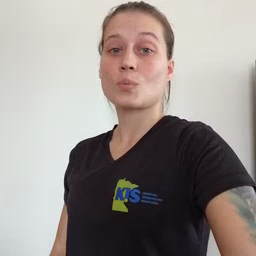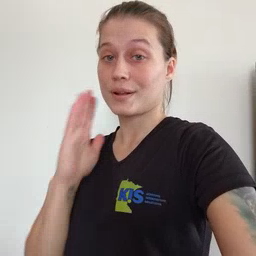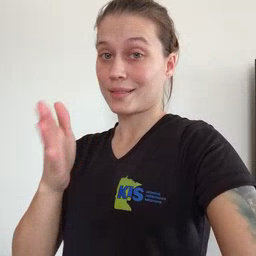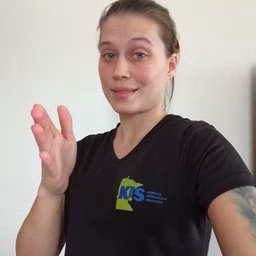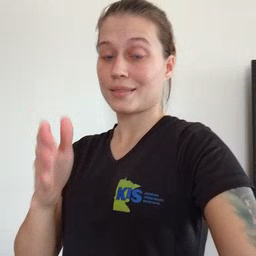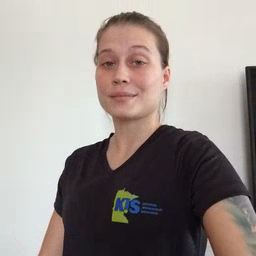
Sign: will